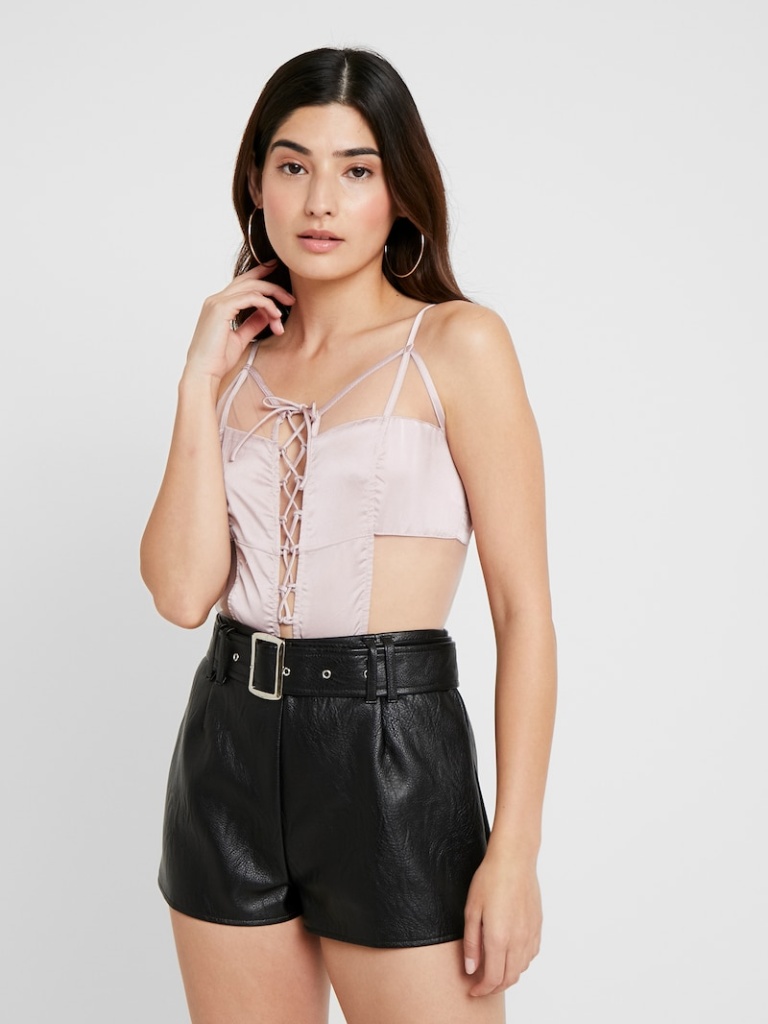
mesh tight sleeveless bodysuit length Fully Tucked in v-neck bodysuit